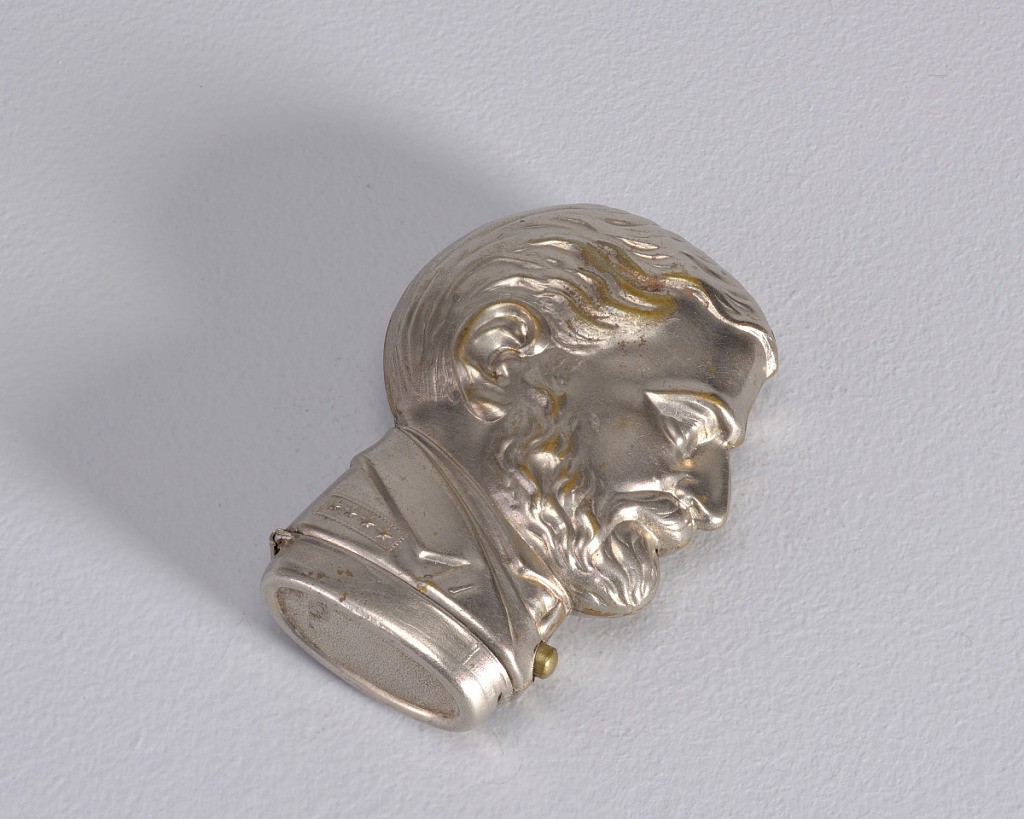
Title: General Ulysses S. Grant
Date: ca. 1890
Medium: Plated brass
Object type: Matchsafe
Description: In the shape of Ulysses S. Grant's head in profile, with  4-star epaulet at shoulder, identical on reverse. Lid, hinged on side, flips opens at bottom when small button at neck is depressed. Striker on bottom of lid.